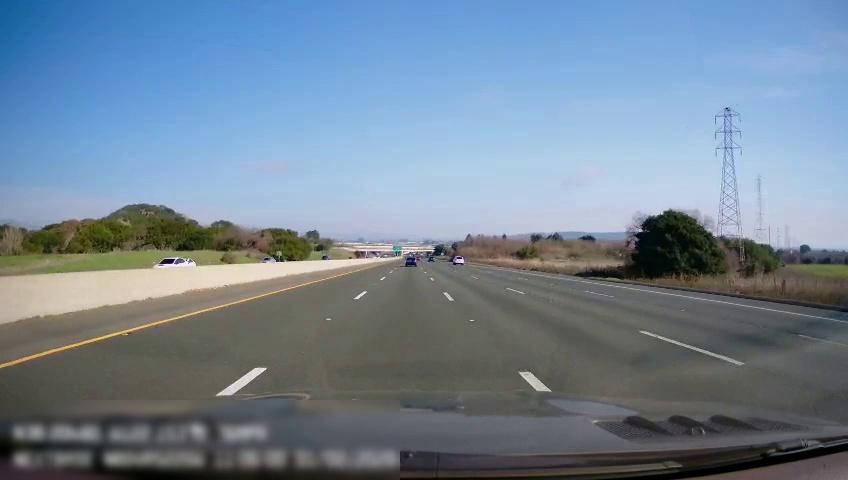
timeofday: Day
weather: Sunny
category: Drivable Space
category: Vehicles | Car
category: Vehicles | SUV
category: Vehicles | Car
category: Vehicles | Car
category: Vehicles | Car
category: Lanes | Current Lane
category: Lanes | Alternate Lane
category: Lanes | Current Lane
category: Lanes | Alternate Lane
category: Lanes | Alternate Lane
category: Lanes | Alternate Lane
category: Traffic | Signs